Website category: auto
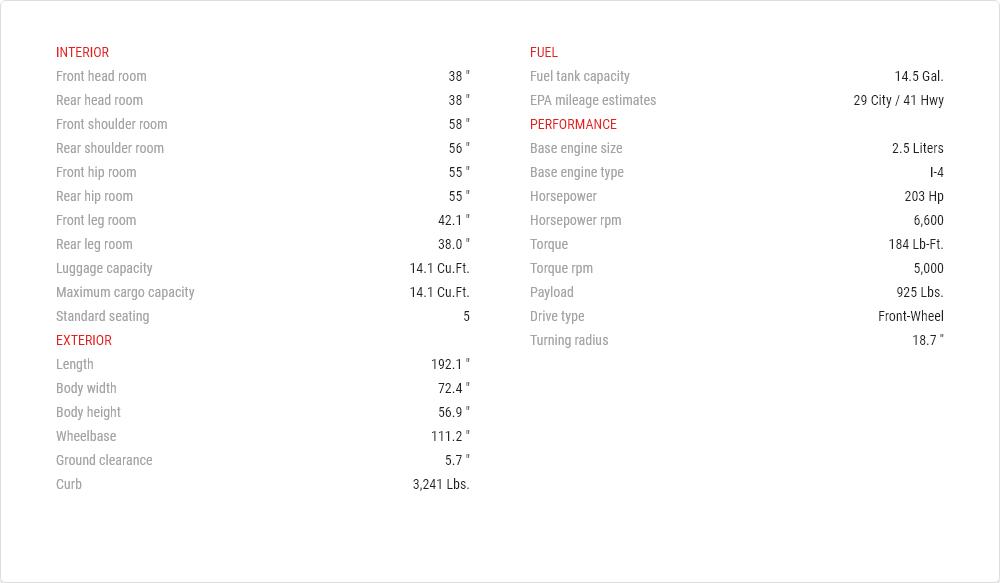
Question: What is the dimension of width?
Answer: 72.4 "

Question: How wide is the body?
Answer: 72.4 "

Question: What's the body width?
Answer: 72.4 "

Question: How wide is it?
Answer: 72.4 "

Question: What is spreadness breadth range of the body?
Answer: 72.4 "

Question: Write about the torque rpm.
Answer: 5,000

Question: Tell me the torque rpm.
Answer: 5,000

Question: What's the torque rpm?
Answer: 5,000

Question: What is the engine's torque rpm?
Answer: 5,000

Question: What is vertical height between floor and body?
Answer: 5.7 "

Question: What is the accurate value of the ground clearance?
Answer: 5.7 "

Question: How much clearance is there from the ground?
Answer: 5.7 "

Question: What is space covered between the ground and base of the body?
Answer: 5.7 "

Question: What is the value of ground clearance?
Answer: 5.7 "

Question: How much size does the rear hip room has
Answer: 55 "

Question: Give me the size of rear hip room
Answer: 55 "

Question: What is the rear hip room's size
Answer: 55 "

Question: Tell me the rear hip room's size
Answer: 55 "

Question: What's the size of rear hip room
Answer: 55 "

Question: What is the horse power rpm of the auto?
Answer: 6,600

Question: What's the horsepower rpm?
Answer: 6,600

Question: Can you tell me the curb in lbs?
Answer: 3,241 lbs.

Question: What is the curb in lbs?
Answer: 3,241 lbs.

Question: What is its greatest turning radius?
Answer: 18.7 ''

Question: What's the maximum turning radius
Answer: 18.7 ''

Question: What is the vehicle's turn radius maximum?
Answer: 18.7 ''

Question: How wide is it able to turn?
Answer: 18.7 ''

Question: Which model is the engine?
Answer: I-4

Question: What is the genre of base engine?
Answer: I-4

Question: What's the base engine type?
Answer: I-4

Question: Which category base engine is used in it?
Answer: I-4

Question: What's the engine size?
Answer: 2.5 liters

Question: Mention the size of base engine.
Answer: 2.5 liters

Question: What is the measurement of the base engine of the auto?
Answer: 2.5 liters

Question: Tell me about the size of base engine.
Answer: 2.5 liters

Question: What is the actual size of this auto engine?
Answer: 2.5 liters

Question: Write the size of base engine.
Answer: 2.5 liters

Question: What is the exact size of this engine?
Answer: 2.5 liters

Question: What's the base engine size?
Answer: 2.5 liters

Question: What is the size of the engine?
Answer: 2.5 liters

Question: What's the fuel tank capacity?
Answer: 14.5 gal.

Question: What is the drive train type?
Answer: front-wheel

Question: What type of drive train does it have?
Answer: front-wheel

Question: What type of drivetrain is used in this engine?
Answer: front-wheel

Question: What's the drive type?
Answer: front-wheel

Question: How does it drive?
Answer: front-wheel

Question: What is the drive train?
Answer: front-wheel

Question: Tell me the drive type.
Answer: front-wheel

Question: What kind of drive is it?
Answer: front-wheel

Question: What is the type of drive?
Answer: front-wheel

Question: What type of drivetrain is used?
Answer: front-wheel

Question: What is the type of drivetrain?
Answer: front-wheel

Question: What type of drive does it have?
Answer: front-wheel

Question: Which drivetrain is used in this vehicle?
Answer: front-wheel

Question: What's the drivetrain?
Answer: front-wheel

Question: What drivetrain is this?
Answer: front-wheel

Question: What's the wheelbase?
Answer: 111.2 "

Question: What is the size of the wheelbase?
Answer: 111.2 "

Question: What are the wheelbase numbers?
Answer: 111.2 "

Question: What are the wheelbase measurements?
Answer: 111.2 "

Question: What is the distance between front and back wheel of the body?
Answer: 111.2 "

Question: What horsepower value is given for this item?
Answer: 203 hp

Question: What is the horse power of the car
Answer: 203 hp

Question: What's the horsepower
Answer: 203 hp